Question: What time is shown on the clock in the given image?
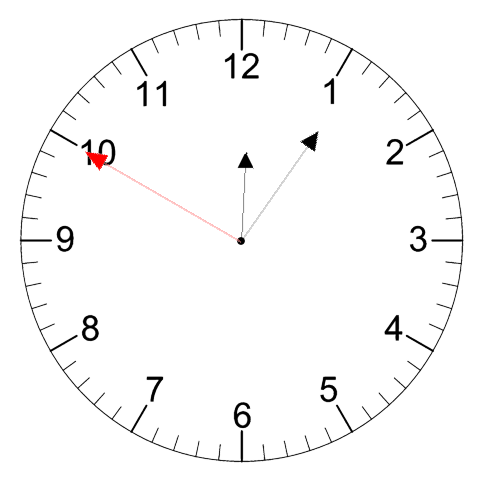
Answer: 12:05:50